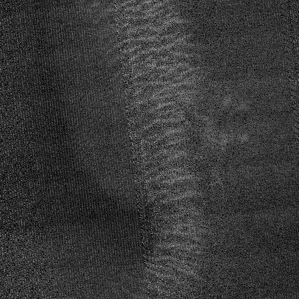
Label: frost